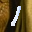
Label: 1